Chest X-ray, PA view. Patient: 50 years old, sex M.
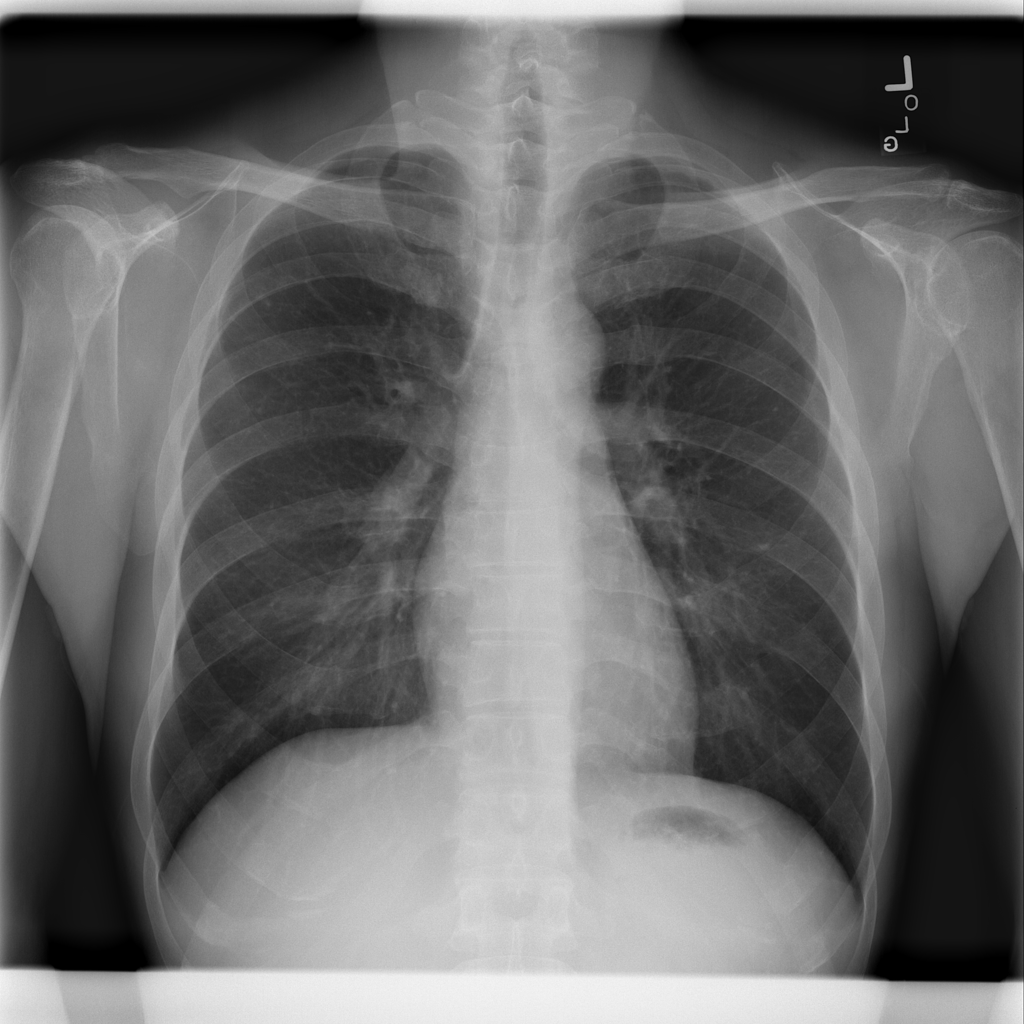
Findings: No Finding